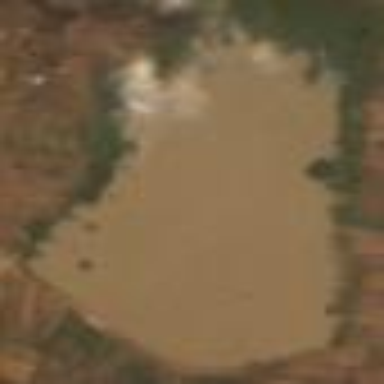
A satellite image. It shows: Dam made of soil.